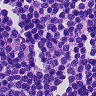
Metastatic tissue present: no